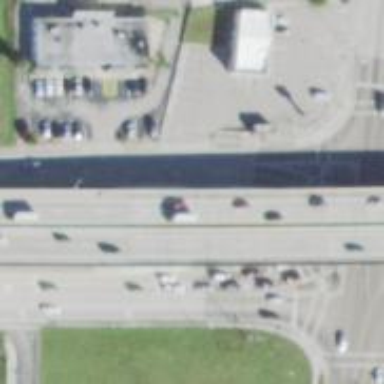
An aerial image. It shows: Trunk link road with asphalt surface.